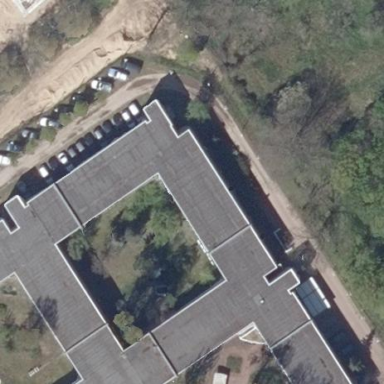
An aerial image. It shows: Office building with flat roof.